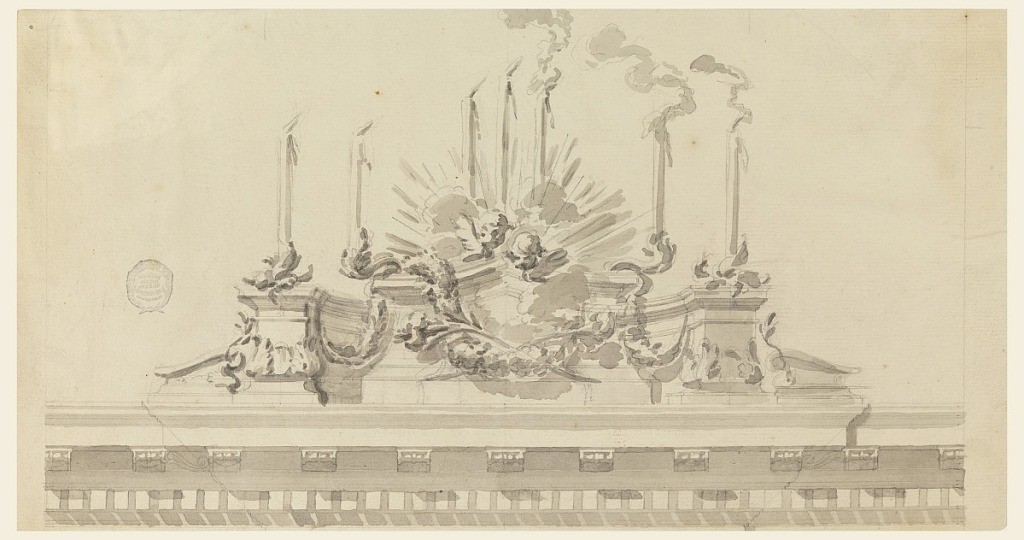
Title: Design for Decoration of a Ceremony
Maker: Carlo Marchionni, Italian, 1702–1786
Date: ca. 1760
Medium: Black crayon, brush and gray watercolor on laid paper
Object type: Drawing
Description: A podium is erected above a pediment bearing seven burning candles. Festoons of garland hand upon it, and two cherubim are in a glory above at center.